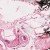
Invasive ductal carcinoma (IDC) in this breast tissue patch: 0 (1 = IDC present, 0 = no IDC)